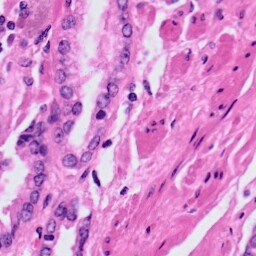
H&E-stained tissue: Prostate